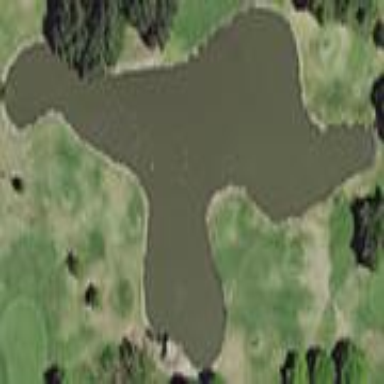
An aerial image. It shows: Scenic view of water hazard on golf course. The natural water feature adds beauty to the landscape.